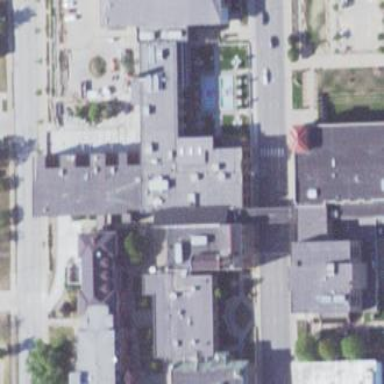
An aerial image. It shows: College building.